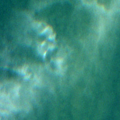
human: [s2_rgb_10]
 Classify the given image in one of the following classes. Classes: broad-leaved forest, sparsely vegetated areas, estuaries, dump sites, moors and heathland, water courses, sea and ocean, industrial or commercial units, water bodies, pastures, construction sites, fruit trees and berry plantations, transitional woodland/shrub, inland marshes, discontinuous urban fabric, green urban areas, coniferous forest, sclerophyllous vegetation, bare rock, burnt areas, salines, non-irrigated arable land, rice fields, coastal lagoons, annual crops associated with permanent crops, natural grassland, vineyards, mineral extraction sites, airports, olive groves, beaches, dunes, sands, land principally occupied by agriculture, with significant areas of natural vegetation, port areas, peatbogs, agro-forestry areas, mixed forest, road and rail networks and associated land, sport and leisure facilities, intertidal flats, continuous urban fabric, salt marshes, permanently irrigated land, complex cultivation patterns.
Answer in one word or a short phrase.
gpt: sea and ocean